Sex: F
Age: 73
Scanner: Avanto
Primary tumour origin: Non-Small Cell Lung Cancer
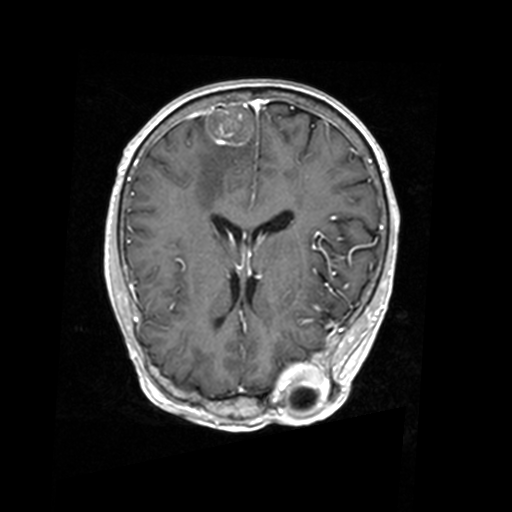
Segmented lesion volume (cc): 8.784
Number of lesion components: 1